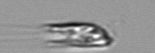
Label: Chrysochromulina_lanceolata